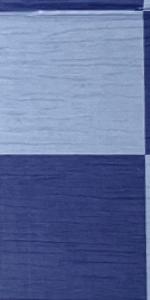
Label: Empty